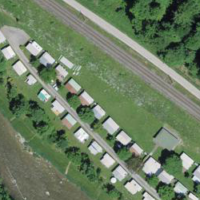
EUNIS habitat code: 53
Species observed at this site:
Prunella vulgaris
Cirsium vulgare